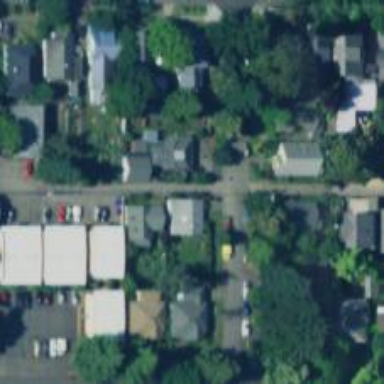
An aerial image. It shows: Alleyway designated as service road.